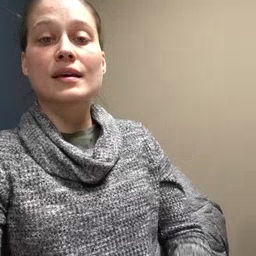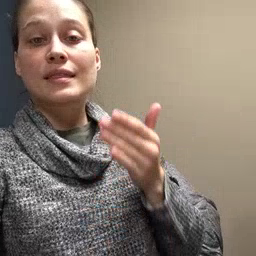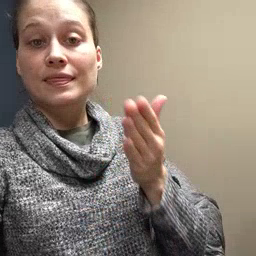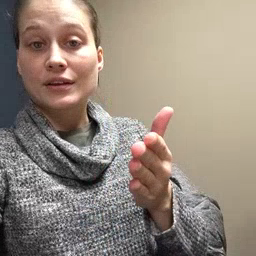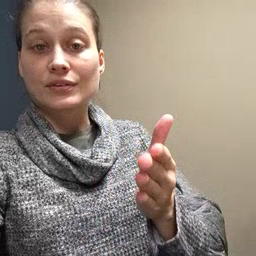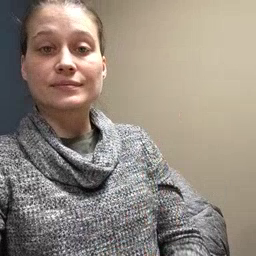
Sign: there